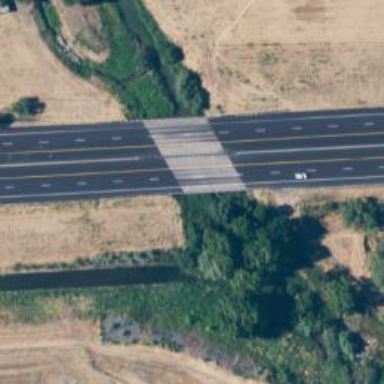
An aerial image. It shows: Bridge on trunk expressway.